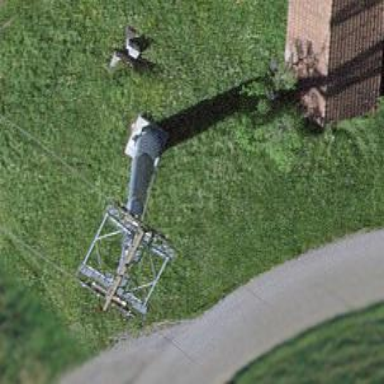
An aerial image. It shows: Pylon for aerialway.